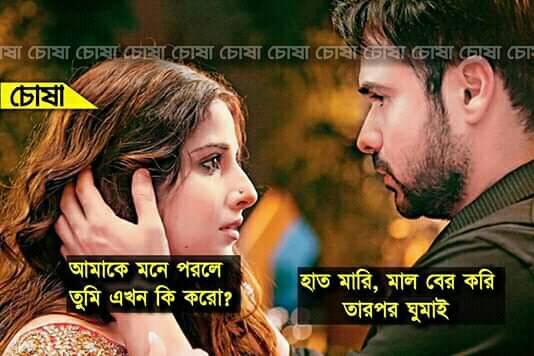
Caption: আমাকে মনে পরলে তুমি কি করো ?     হাত মারি , মাল বের করি তারপর ঘুমাই
Label: hate